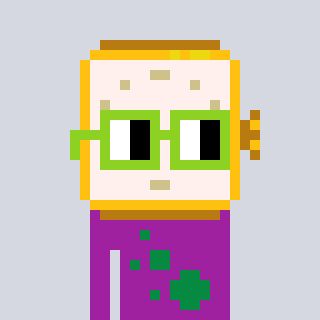
a pixel art character with square light green glasses, a watch-shaped head and a magenta-colored body on a cool background